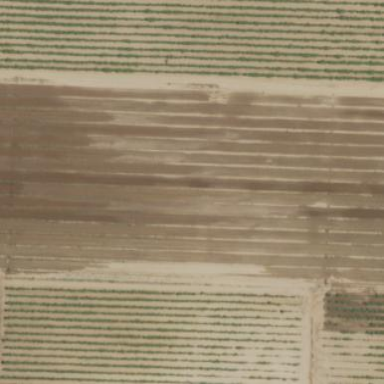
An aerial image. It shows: Vineyard.